Question: I'm using jQuery to serialize some responses in a form,
now I need to access the values on the objects, how to do it?
here where I serialize,
'''
var dataArray = new Array($('#popup-form').serializeArray());
console.log(dataArray);
'''
Which gives me:

So how to acces the values on my object 0... n
Thanks!
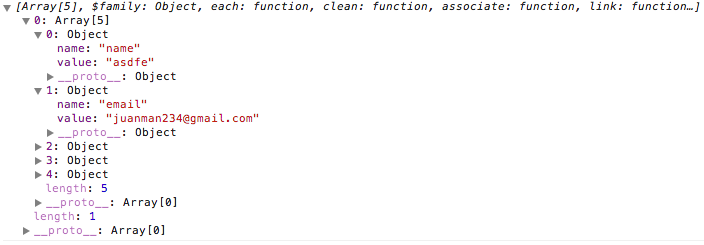
Answer: '''
$('#popup-form').serializeArray()[0];
'''
This will do the trick as '.serializeArray()' return you an array already, so you don't need to create a new one.